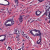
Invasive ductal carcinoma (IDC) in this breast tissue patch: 0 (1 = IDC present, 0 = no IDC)